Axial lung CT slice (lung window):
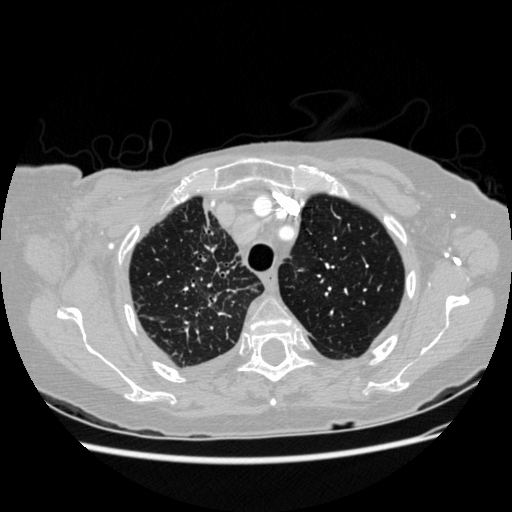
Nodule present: no